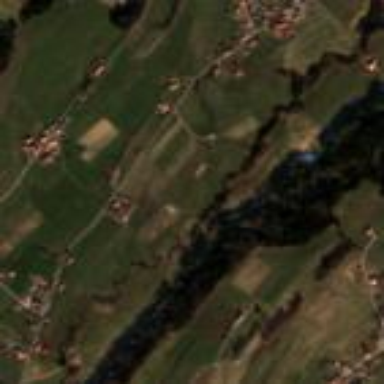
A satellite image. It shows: Picturesque farmland scene.